Question: I have created a SAML 2.0 App on okta and have finished all the configurations. The app(service provide) and authentication seems to work fine. But I still have this notification on the SSO tab of the app on OKTA. I am just worried if this means some of the settings are not complete and if I am missing something.
If somebody can confirm that OKTA doesn't update these settings or point me to what I am missing, I will be greatful.

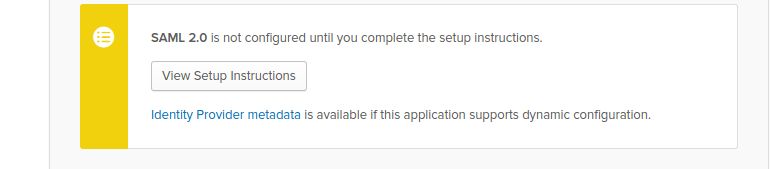
Answer: If you're integration is working, don't worry about this notification. If it's not, you may want to check out the SAML tracer add-in for Firefox as I've found this invaluable in debugging similar integration issues.
<URL>